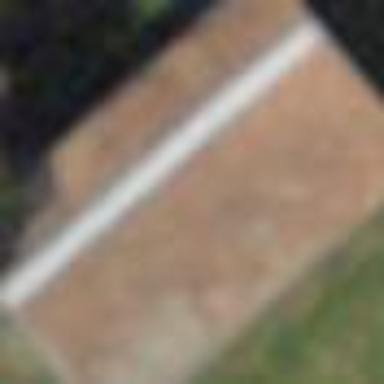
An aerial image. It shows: Rural barn.